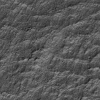
Atmospheric dust classification: not_dusty